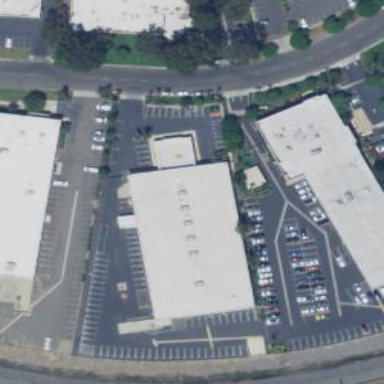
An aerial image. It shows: Commercial building.